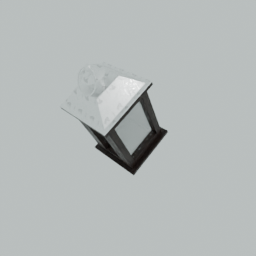
Label: lighting